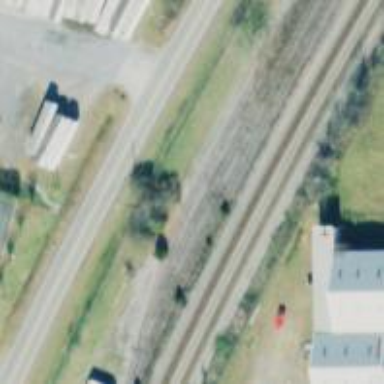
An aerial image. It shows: Disused railway yard.